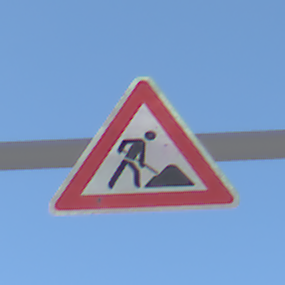
Verkehrszeichen: Arbeitsstelle
Umgebung: Outdoor, Nature
Tageszeit: MorningAfternoon
Wetter: PartlyCloudy
Licht: Natural
Jahreszeit: NotSpecified
Kontrast: HighContrast